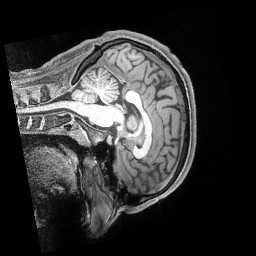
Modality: T1w
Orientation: sagittal
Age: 25
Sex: male
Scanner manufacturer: siemens
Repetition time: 2.4 s
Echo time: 0.00231 s